Question: What is the measurement shown in the image?
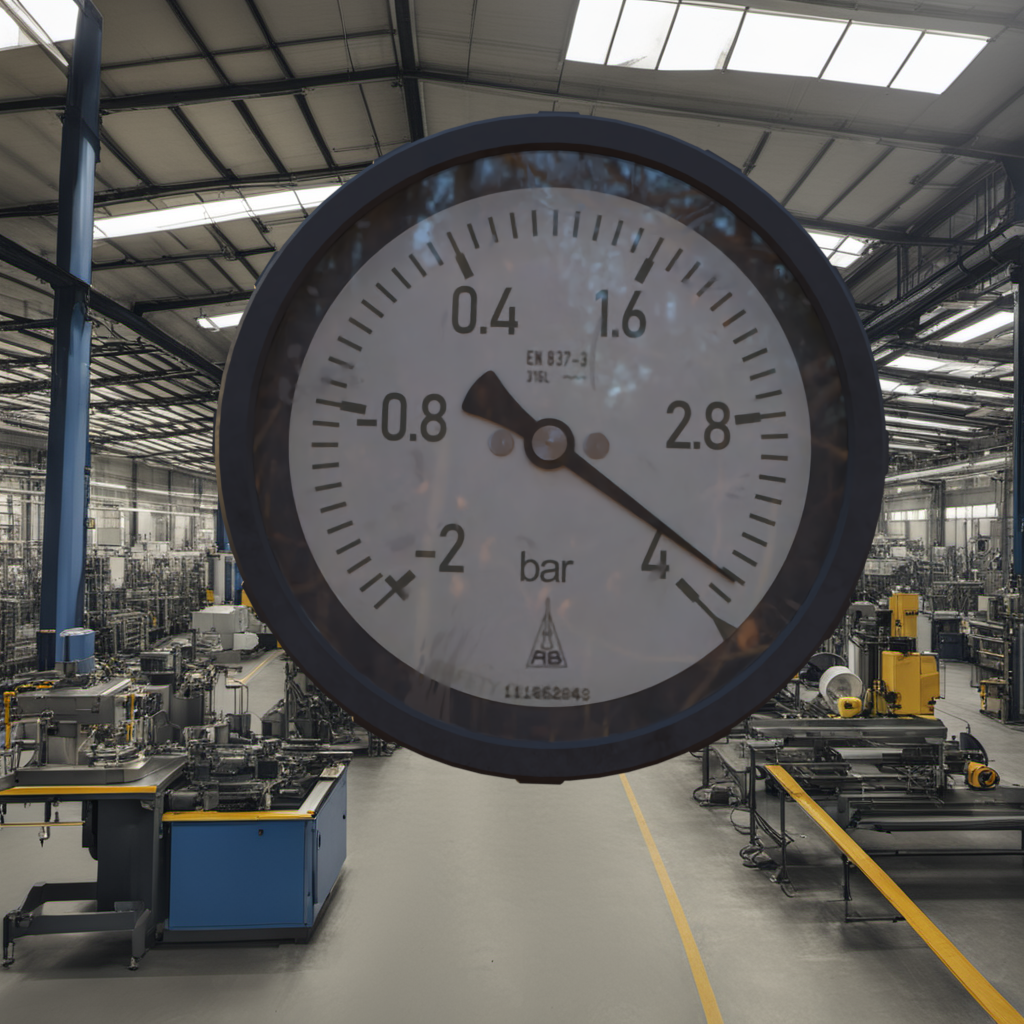
Answer: The result is 3.82
Question: What is the value range of the measurement in the image?
Answer: The range is from -2 to 4
Question: What is the minimum and maximum reading range of the measurement in the image?
Answer: The minimum value is -2 and the maximum value is 4